Question: I'm following this tutorial <URL>
I changed the package.json file to include "mongodb": ">= 0.9.6-7"
My mongoDB is version 2.4.6

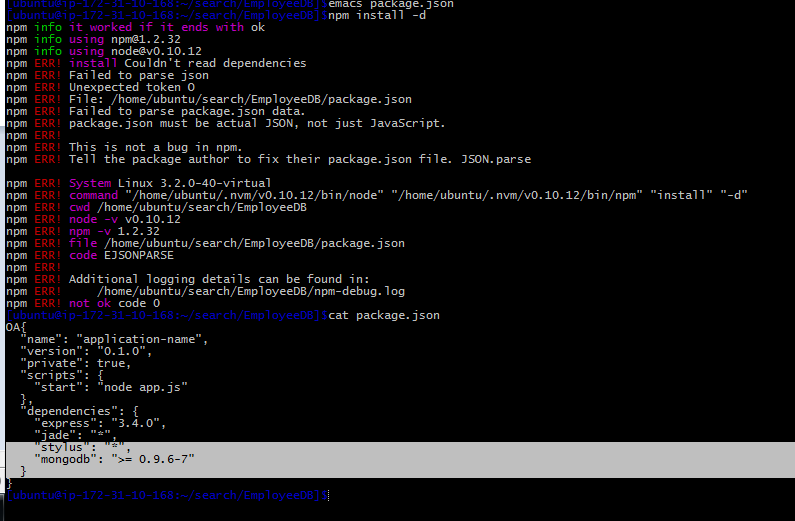
Answer: You have a basic syntax error in package.json, like the error message clearly states. Just look closely and fix it (probably a missing comma) or at least post the file so we can tell you where the syntax error is.